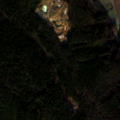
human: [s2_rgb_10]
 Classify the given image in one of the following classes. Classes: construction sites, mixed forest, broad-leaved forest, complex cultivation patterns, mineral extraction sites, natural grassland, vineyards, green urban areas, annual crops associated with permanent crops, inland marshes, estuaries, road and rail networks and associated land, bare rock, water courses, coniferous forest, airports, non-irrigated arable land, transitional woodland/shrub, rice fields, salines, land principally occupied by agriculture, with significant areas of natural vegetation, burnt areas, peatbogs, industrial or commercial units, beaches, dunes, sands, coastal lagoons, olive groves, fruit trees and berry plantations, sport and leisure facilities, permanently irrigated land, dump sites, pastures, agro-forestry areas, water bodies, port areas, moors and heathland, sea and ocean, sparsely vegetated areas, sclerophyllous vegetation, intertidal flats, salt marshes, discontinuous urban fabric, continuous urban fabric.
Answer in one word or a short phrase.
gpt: non-irrigated arable land, complex cultivation patterns, broad-leaved forest, mixed forest